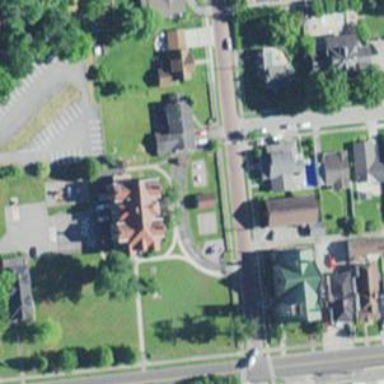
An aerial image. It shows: Historic building.